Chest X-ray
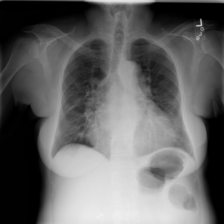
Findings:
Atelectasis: negative
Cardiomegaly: negative
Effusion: negative
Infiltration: negative
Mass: negative
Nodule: negative
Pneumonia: negative
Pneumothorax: negative
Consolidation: negative
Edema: negative
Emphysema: negative
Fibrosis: negative
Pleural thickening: negative
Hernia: negative